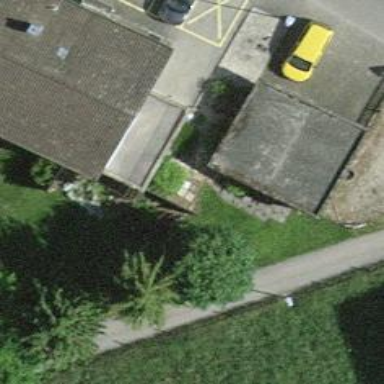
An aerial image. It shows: Flat-roofed garage.